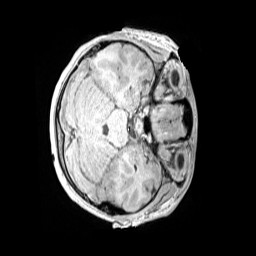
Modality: MP2RAGE
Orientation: axial
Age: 11
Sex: female
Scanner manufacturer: siemens
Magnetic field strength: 3 T
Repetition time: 4 s
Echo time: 0.00299 s